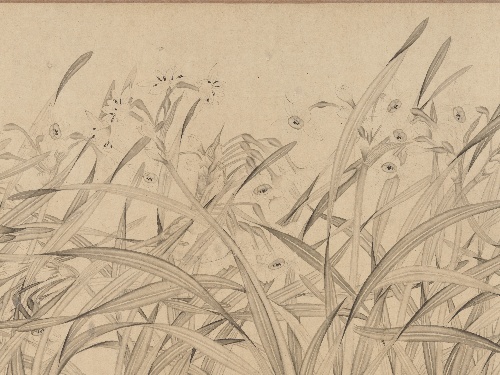
Title: 南宋 趙孟堅 水仙圖 卷|Narcissus
Artist: Zhao Mengjian
Artist bio: Chinese, 1199–before 1267
Date: mid-13th century
Object type: Handscroll
Classification: Paintings
Medium: Handscroll; ink on paper
Culture: China
Period: Southern Song dynasty (1127–1279)
Dimensions: Image: 13 1/16 in. × 12 ft. 3 1/4 in. (33.2 × 374 cm)
Overall with mounting: 13 7/16 in. × 32 ft. 7 3/16 in. (34.1 × 993.6 cm)
Department: Asian Art
Credit line: Ex coll.: C. C. Wang Family, Gift of The Dillon Fund, 1973
Accession year: 1973
Repository: Metropolitan Museum of Art, New York, NY
Tags: Narcissus|Plants